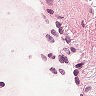
Metastatic tissue present: no